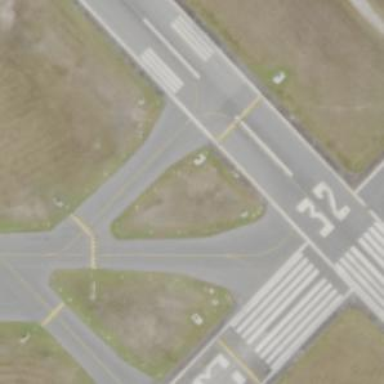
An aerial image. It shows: Image of taxiway at airport.